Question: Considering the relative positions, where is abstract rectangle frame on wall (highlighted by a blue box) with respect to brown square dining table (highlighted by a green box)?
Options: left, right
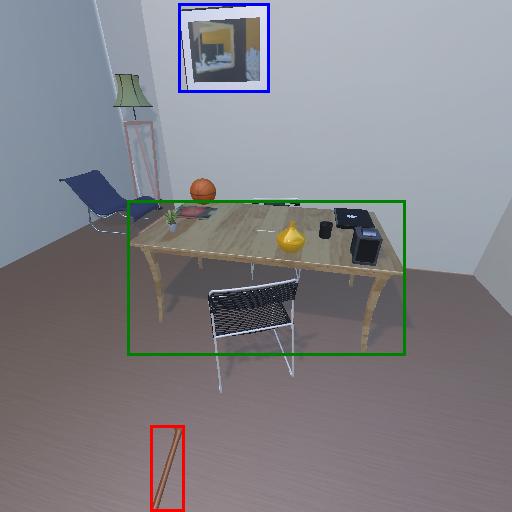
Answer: left